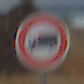
Verkehrszeichen: VerbotFuerKraftfahrzeugeUeberDreiKommaFuenfTonnen
Umgebung: Outdoor, Nature
Tageszeit: Midday
Wetter: PartlyCloudy
Licht: Natural
Jahreszeit: NotSpecified
Kontrast: MediumContrast